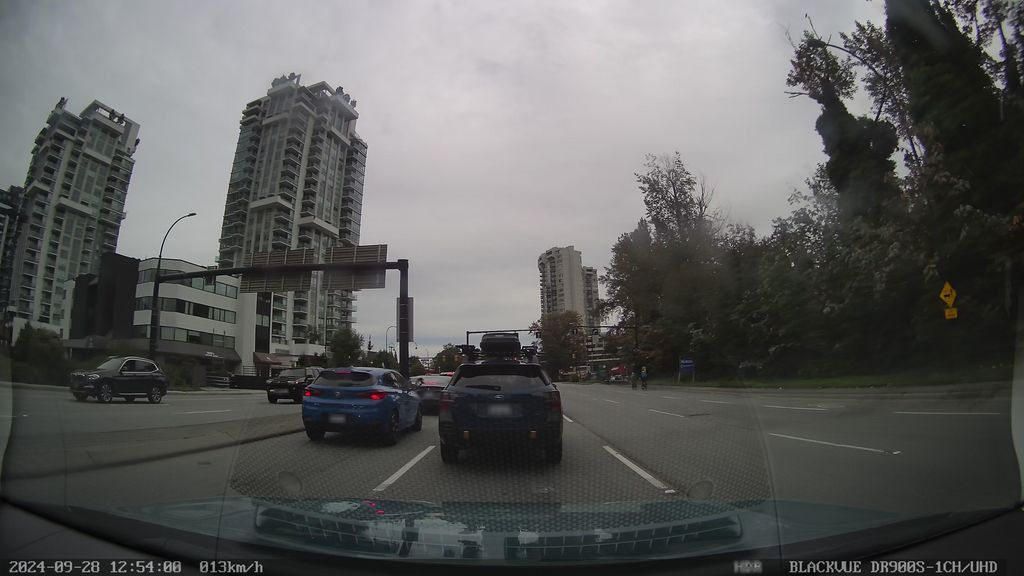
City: vancouver